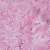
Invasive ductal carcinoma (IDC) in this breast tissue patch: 1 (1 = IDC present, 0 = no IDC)